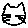
Label: cat